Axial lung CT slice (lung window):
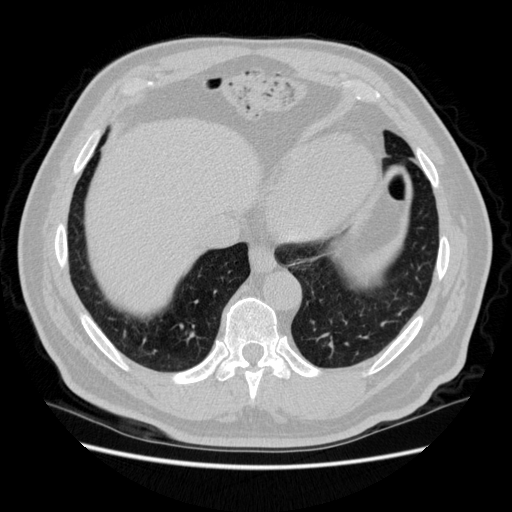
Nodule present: no